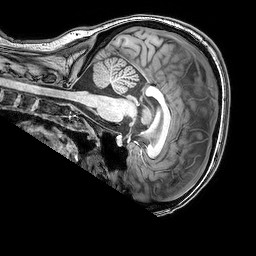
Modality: T1w
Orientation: sagittal
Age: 19
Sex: male